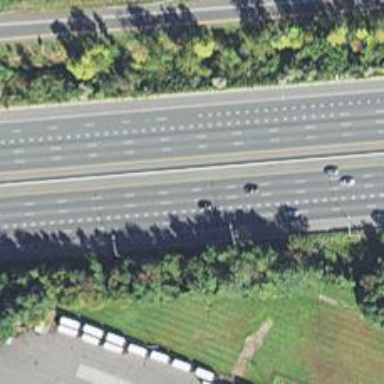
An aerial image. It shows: Motorway junction.